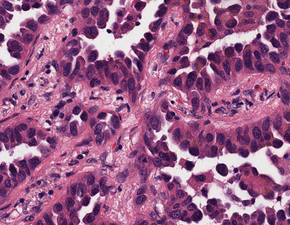
Tumor epithelial tissue: yes
Tumor-associated stroma tissue: yes
Normal tissue: no